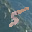
Label: 5